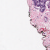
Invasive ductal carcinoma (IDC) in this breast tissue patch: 0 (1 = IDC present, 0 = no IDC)